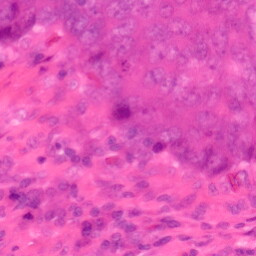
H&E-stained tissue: Colon